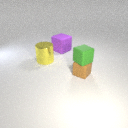
small brown rubber cube to the right of large purple rubber cube